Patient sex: M
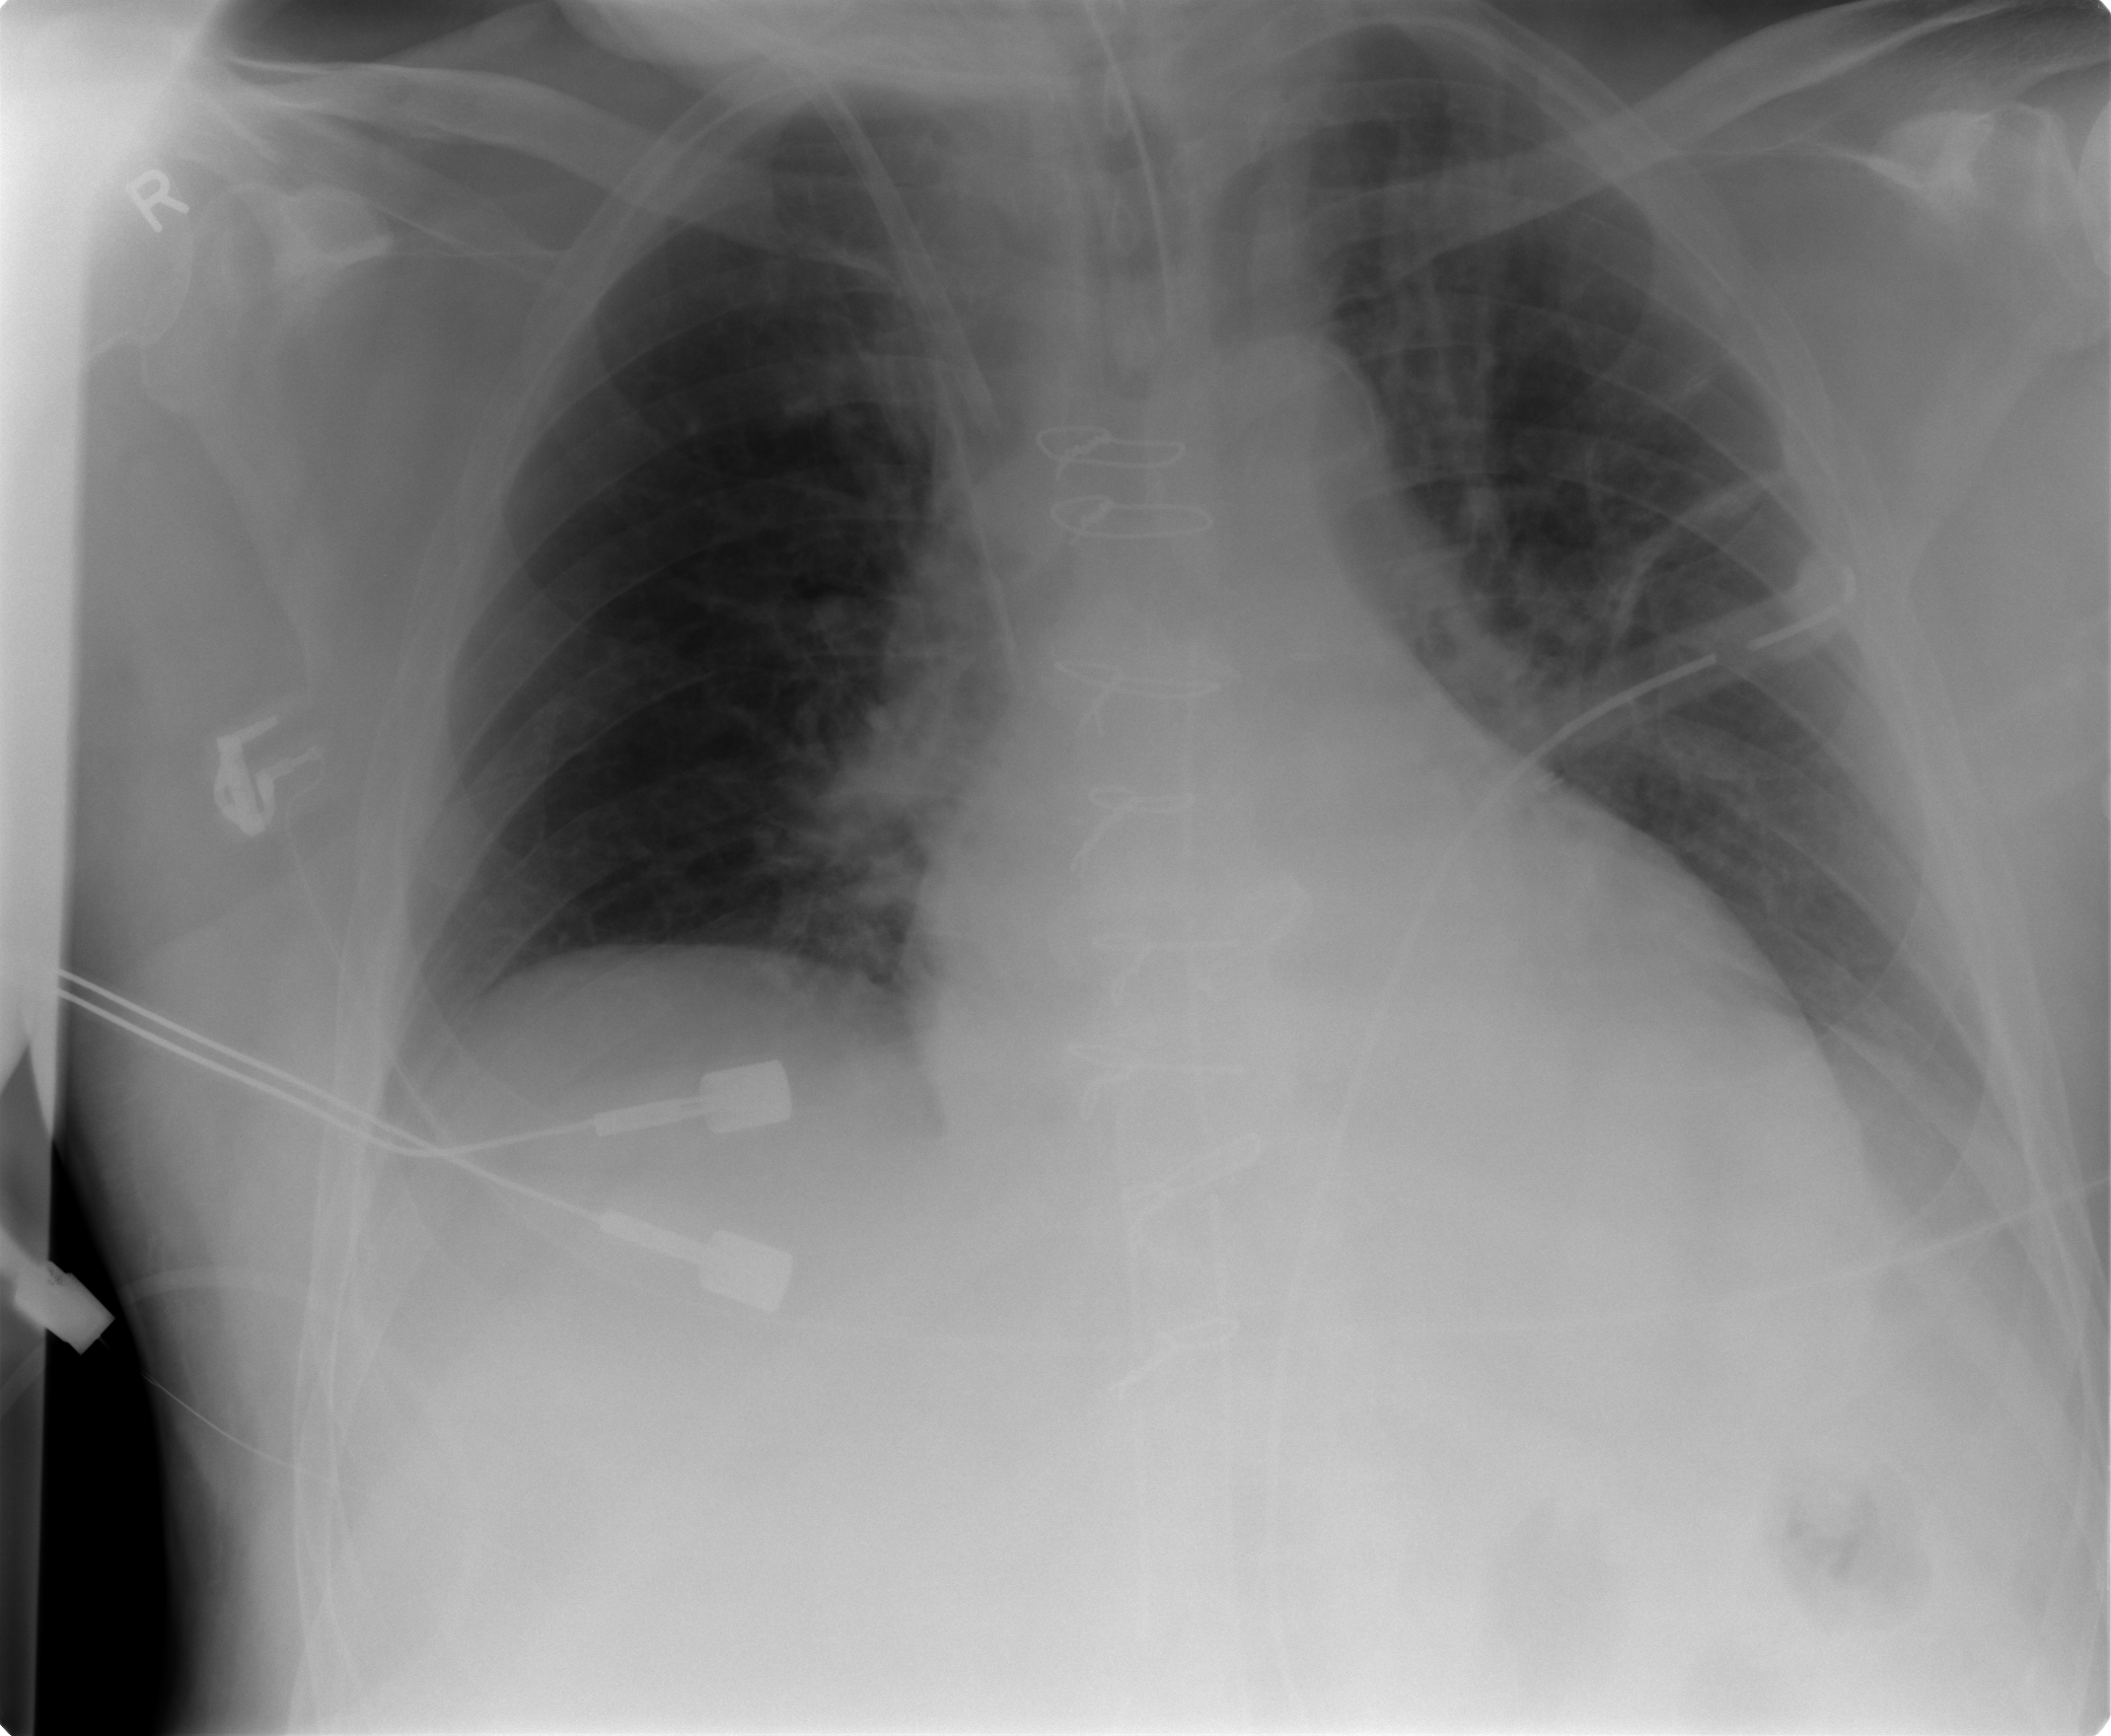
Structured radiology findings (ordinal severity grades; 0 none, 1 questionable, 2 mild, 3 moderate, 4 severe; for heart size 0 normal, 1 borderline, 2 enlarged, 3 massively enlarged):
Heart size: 0
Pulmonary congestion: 2
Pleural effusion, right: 0
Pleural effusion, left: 2
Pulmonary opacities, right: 0
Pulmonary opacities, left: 0
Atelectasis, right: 0
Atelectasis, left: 2